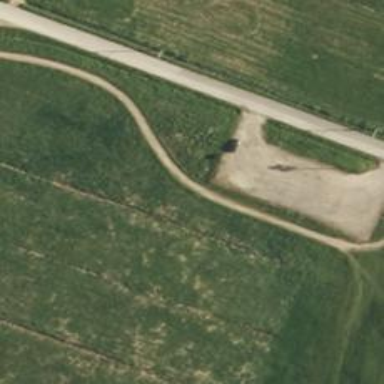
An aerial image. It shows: Nordic skiing track.